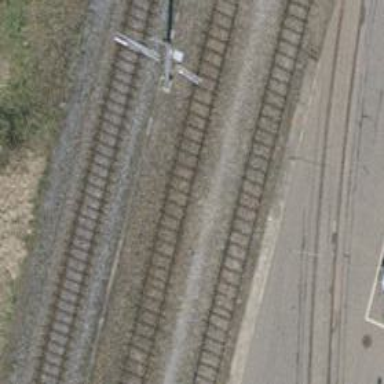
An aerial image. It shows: Single-track railway spur.